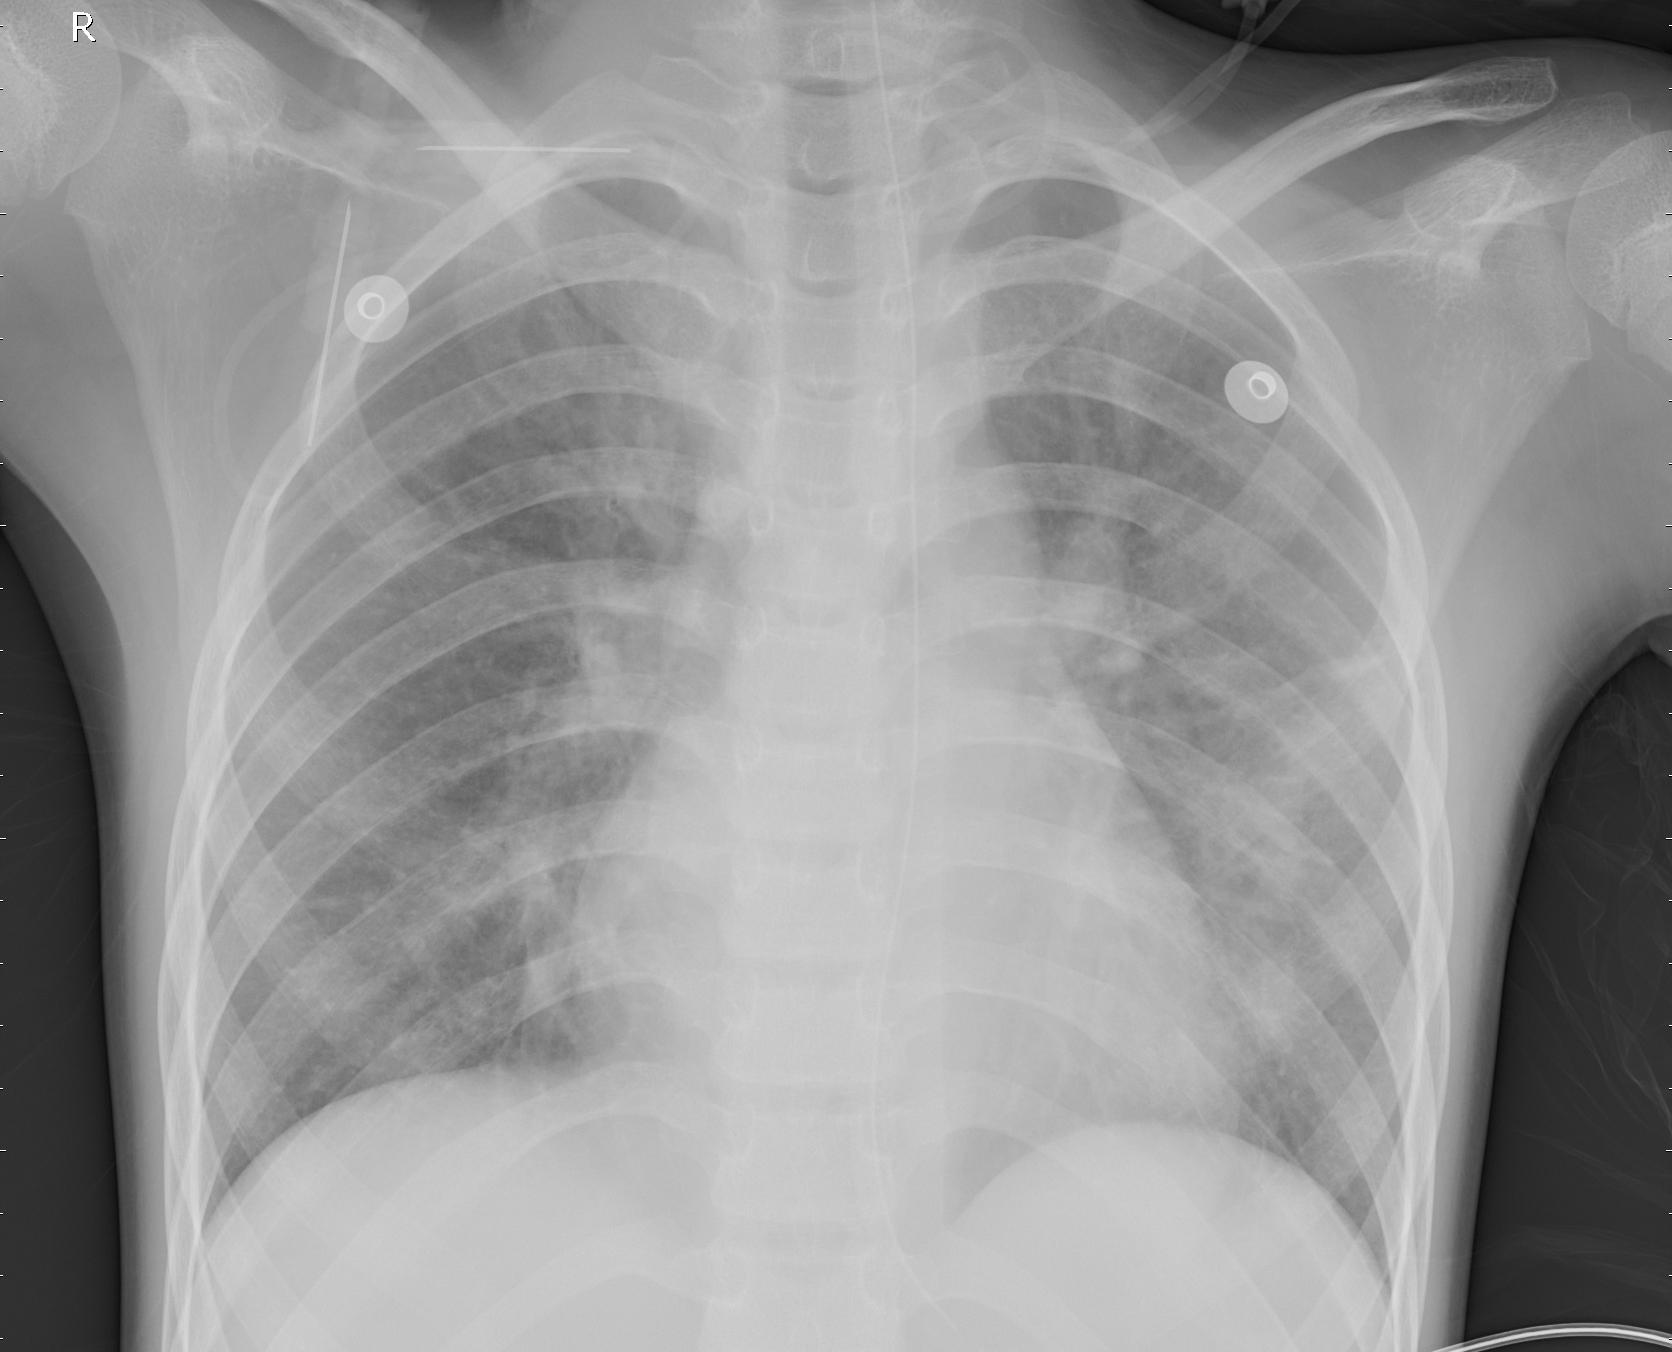
Diagnosis: PNEUMONIA